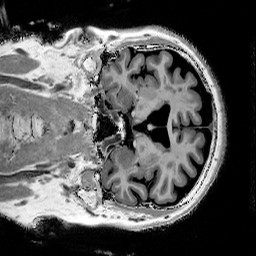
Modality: T1w
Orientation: coronal
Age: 73
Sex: male
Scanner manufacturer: siemens
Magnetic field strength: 3 T
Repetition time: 5 s
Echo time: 0.00298 s